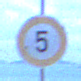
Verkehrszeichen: Geschwindigkeit5
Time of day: Dawn
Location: Outdoor (Urban)
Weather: PartlyCloudy
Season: NotSpecified
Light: Natural